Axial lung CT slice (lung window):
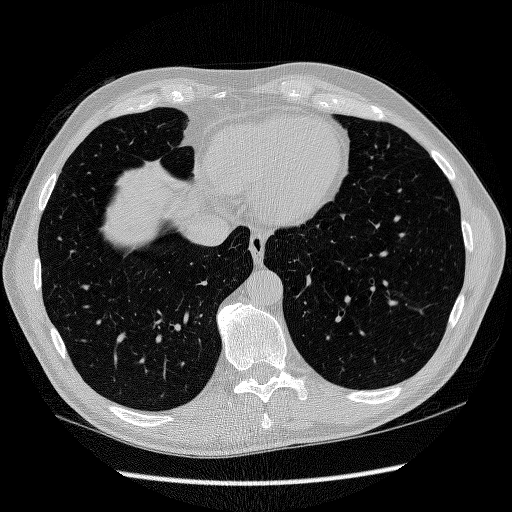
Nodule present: no